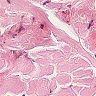
Metastatic tissue present: no